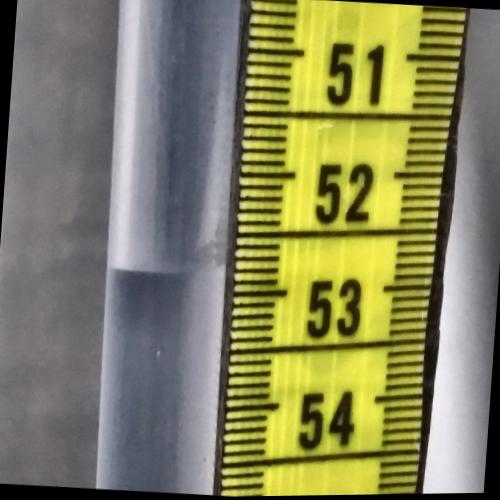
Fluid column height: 52.8 cm